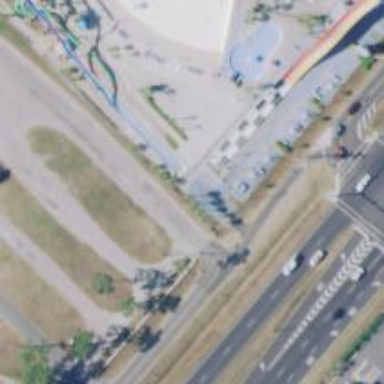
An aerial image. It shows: Water slide attraction.